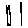
Label: line